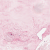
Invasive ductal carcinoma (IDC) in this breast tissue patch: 0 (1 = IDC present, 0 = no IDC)